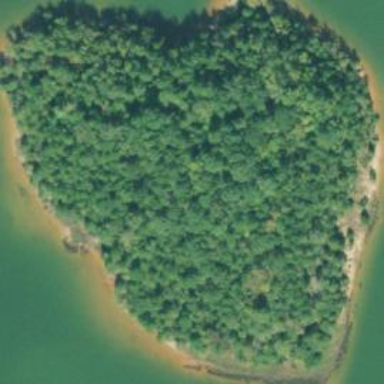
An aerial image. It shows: Island covered with woodland.